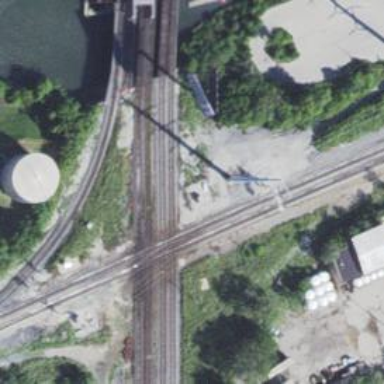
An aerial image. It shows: Railway crossing.